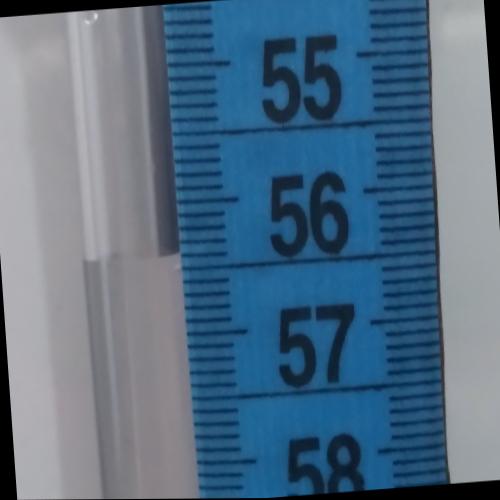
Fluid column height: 56.4 cm